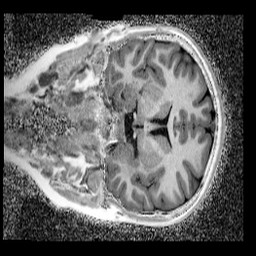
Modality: UNIT1_denoised
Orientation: coronal
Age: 11
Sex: female
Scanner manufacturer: siemens
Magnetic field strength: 3 T
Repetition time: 4 s
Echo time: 0.00299 s